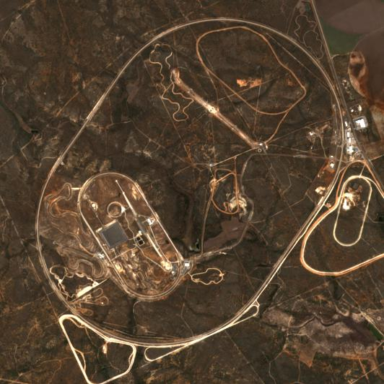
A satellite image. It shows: Raceway road.